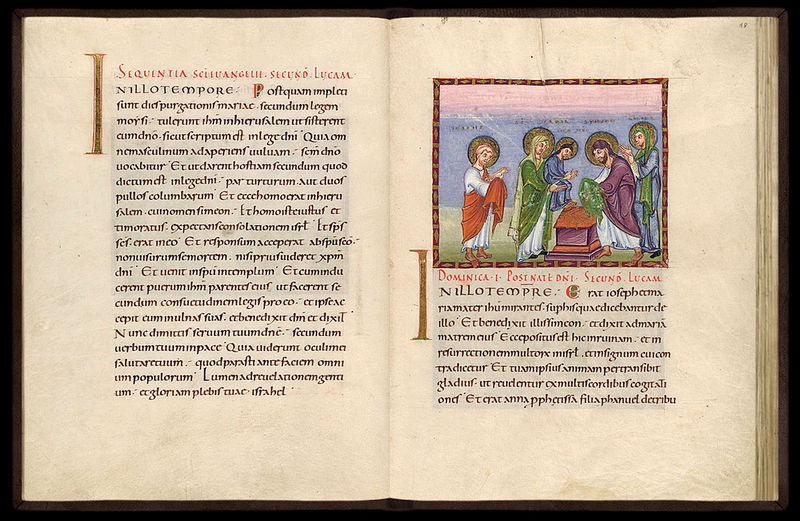
Titel: Egbert- Codex (Codex Egberti)
Institution: Trier, Stadtbibliothek/Stadtarchiv
Schlagwörter: blau, grün, bunt, rot, alt, bibel, rahmen, bild, schrift, lila, inschrift, buch, druck, illustration, text, buchdruck, heiligenschein, seiten, sarg, heilige, heilig, christen, gläubige, latein, buchmalerei